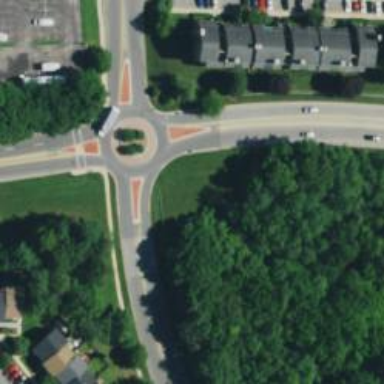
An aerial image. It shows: Tertiary road with asphalt surface leading to roundabout.